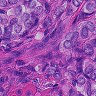
Metastatic tissue present: yes